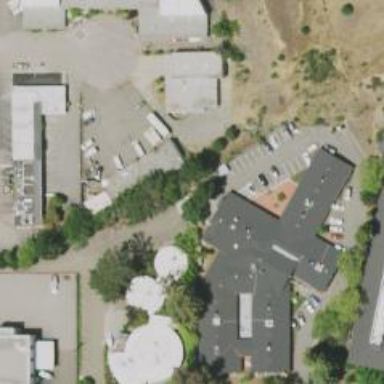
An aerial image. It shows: Commercial building.